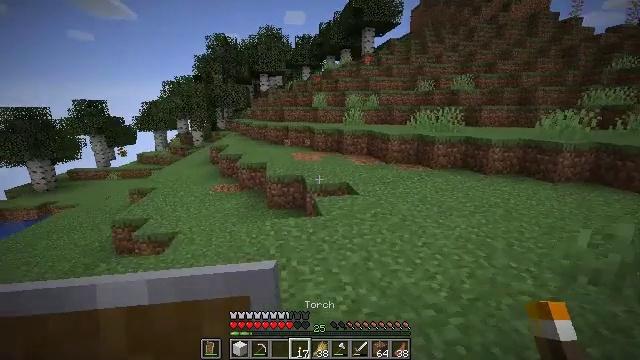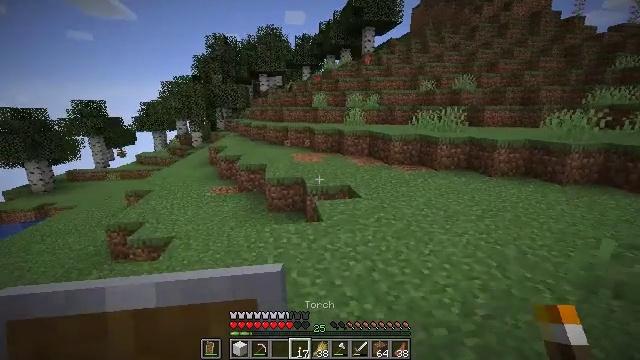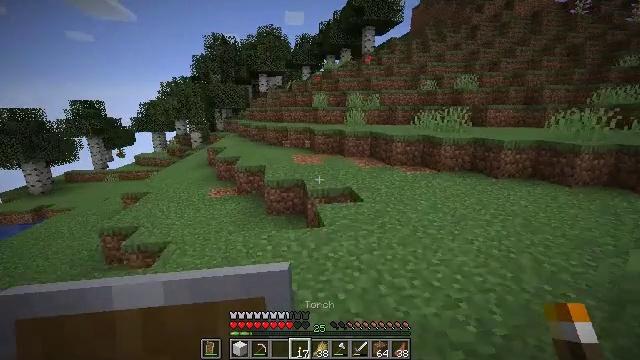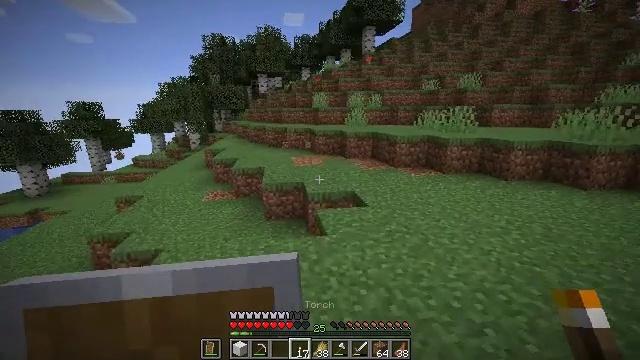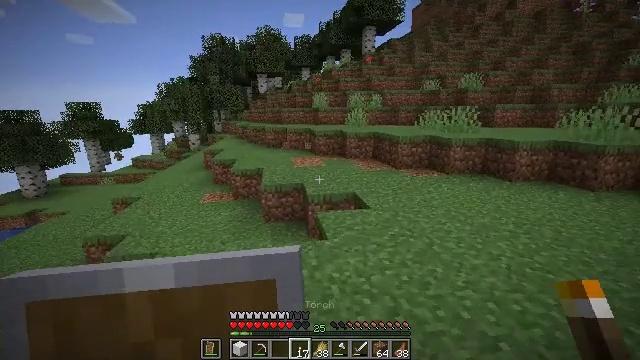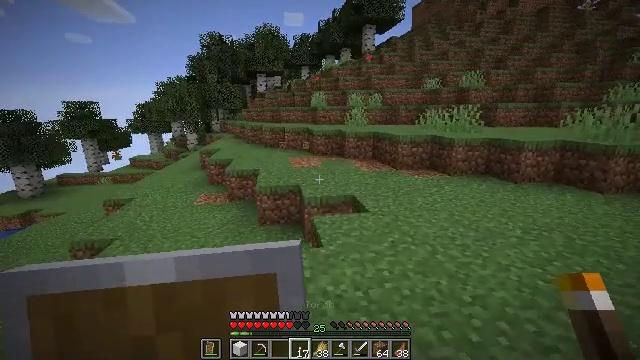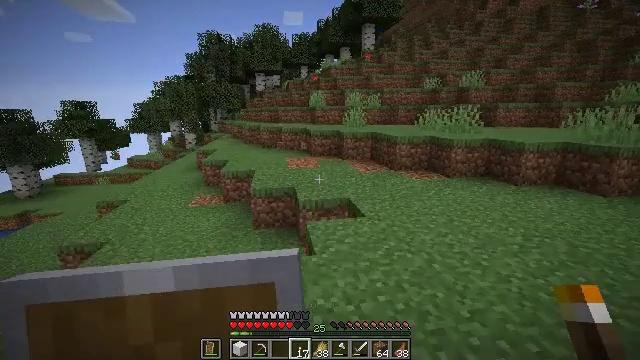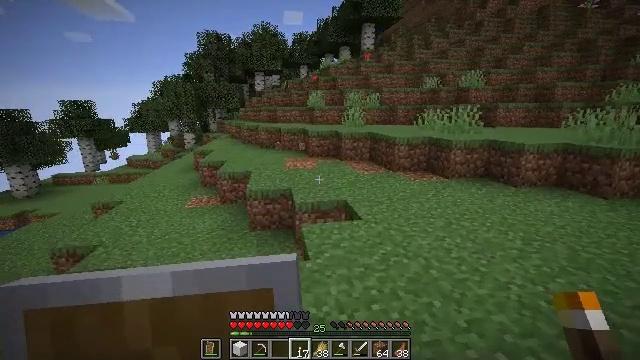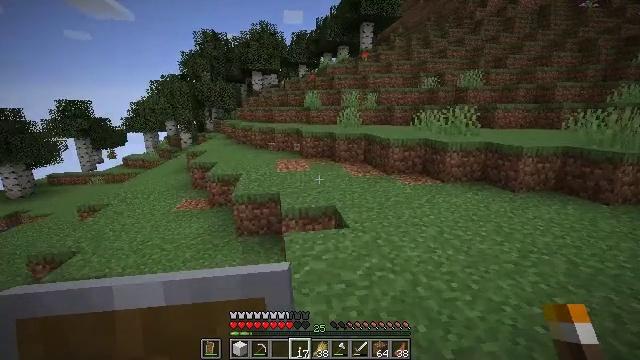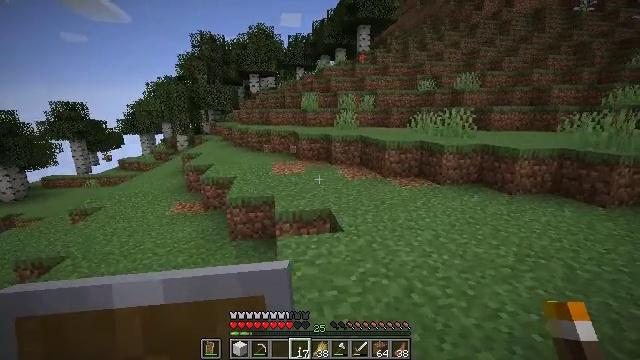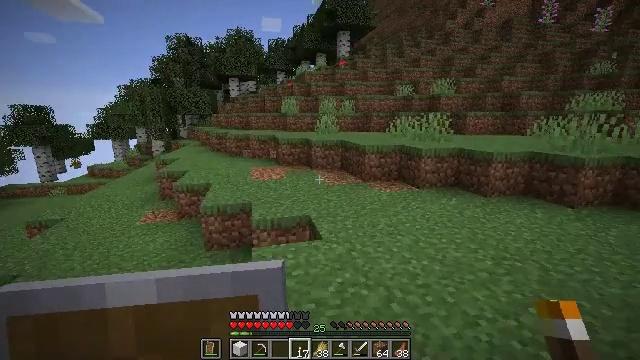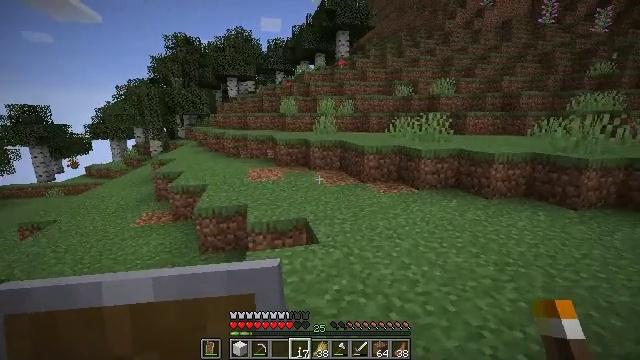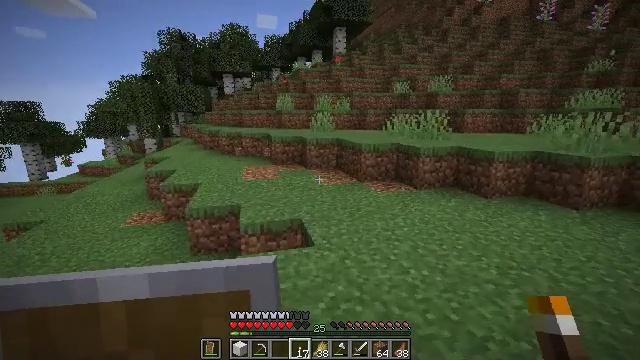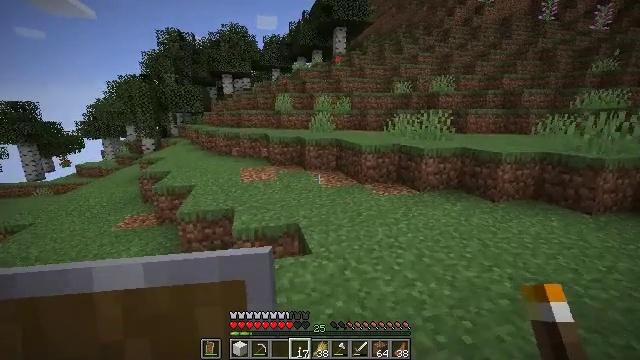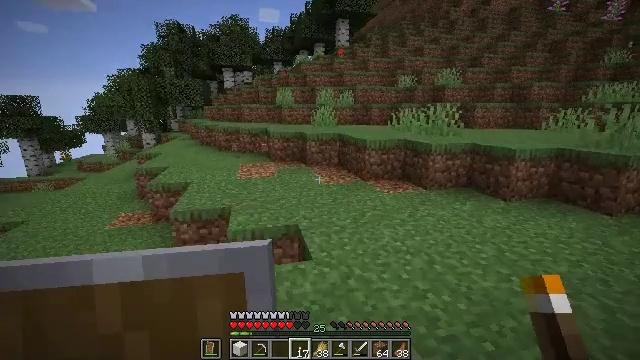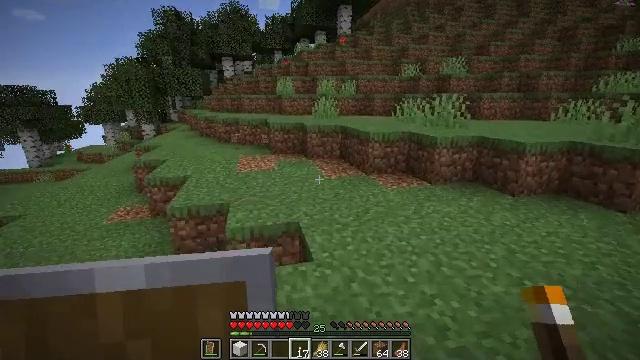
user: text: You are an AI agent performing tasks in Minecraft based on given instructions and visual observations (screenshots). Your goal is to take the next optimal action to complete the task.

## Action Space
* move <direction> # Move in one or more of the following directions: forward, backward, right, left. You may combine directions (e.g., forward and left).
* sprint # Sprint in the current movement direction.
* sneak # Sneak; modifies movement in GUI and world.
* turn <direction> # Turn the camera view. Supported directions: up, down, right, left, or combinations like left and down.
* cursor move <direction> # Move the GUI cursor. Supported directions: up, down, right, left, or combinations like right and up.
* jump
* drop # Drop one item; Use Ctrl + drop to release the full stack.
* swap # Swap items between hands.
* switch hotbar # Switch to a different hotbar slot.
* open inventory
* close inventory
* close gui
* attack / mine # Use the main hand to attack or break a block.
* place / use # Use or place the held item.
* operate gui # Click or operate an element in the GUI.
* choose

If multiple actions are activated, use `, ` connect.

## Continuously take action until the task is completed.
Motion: motion action
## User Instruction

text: Harvest birch logs from birch trees.
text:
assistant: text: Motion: move forward, attack / mine
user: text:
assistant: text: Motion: move forward, attack / mine
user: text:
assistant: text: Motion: move forward, attack / mine
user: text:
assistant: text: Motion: move forward, attack / mine
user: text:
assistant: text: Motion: move forward and move right, attack / mine
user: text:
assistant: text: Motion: move forward and move right, attack / mine
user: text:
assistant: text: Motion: move forward and move right, attack / mine
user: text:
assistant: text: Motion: move forward and move right, attack / mine
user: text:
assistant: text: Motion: attack / mine
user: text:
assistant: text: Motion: move forward, turn right, attack / mine
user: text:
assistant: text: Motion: move forward, attack / mine
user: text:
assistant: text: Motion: move forward, attack / mine
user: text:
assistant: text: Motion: move forward, attack / mine
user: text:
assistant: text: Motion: move forward, turn down, attack / mine
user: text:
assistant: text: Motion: move forward, turn down, attack / mine
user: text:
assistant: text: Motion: move forward, turn left, attack / mine
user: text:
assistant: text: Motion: move forward, turn right, attack / mine
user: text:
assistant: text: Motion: move forward, turn right, attack / mine
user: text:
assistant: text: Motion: move forward, turn right, attack / mine
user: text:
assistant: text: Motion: move forward, turn right, attack / mine
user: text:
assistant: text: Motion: move forward, turn right and up, attack / mine
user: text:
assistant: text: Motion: move forward, turn right and up, attack / mine
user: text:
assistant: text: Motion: move forward, turn right and up, attack / mine
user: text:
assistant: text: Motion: move forward, attack / mine
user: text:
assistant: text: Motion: move forward, attack / mine
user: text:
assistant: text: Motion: move forward, attack / mine
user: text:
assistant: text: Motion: move forward, attack / mine
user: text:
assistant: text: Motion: move forward, attack / mine
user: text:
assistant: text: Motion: move forward, attack / mine
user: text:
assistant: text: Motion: move forward, attack / mine